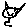
Label: cat